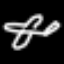
Label: airplane